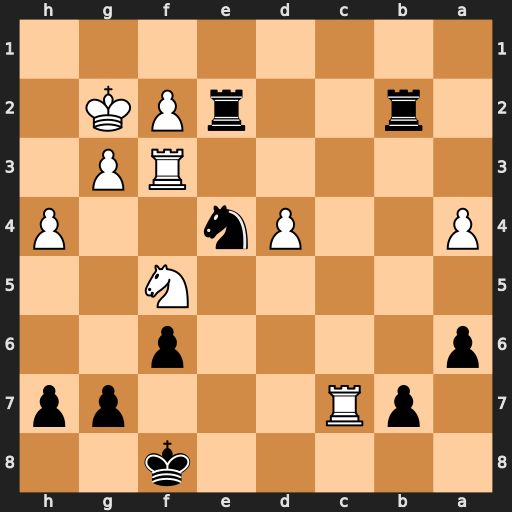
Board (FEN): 5k2/1pR3pp/p4p2/5N2/P2Pn2P/5RP1/1r2rPK1/8
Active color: b
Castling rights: -
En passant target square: -
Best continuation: Rxf2+ Rxf2 Rxf2+ Kh3 Rxf5